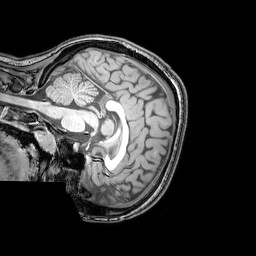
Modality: T1w
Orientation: sagittal
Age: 22
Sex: female
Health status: healthy
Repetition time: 0.081 s
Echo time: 0.037 s